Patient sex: M
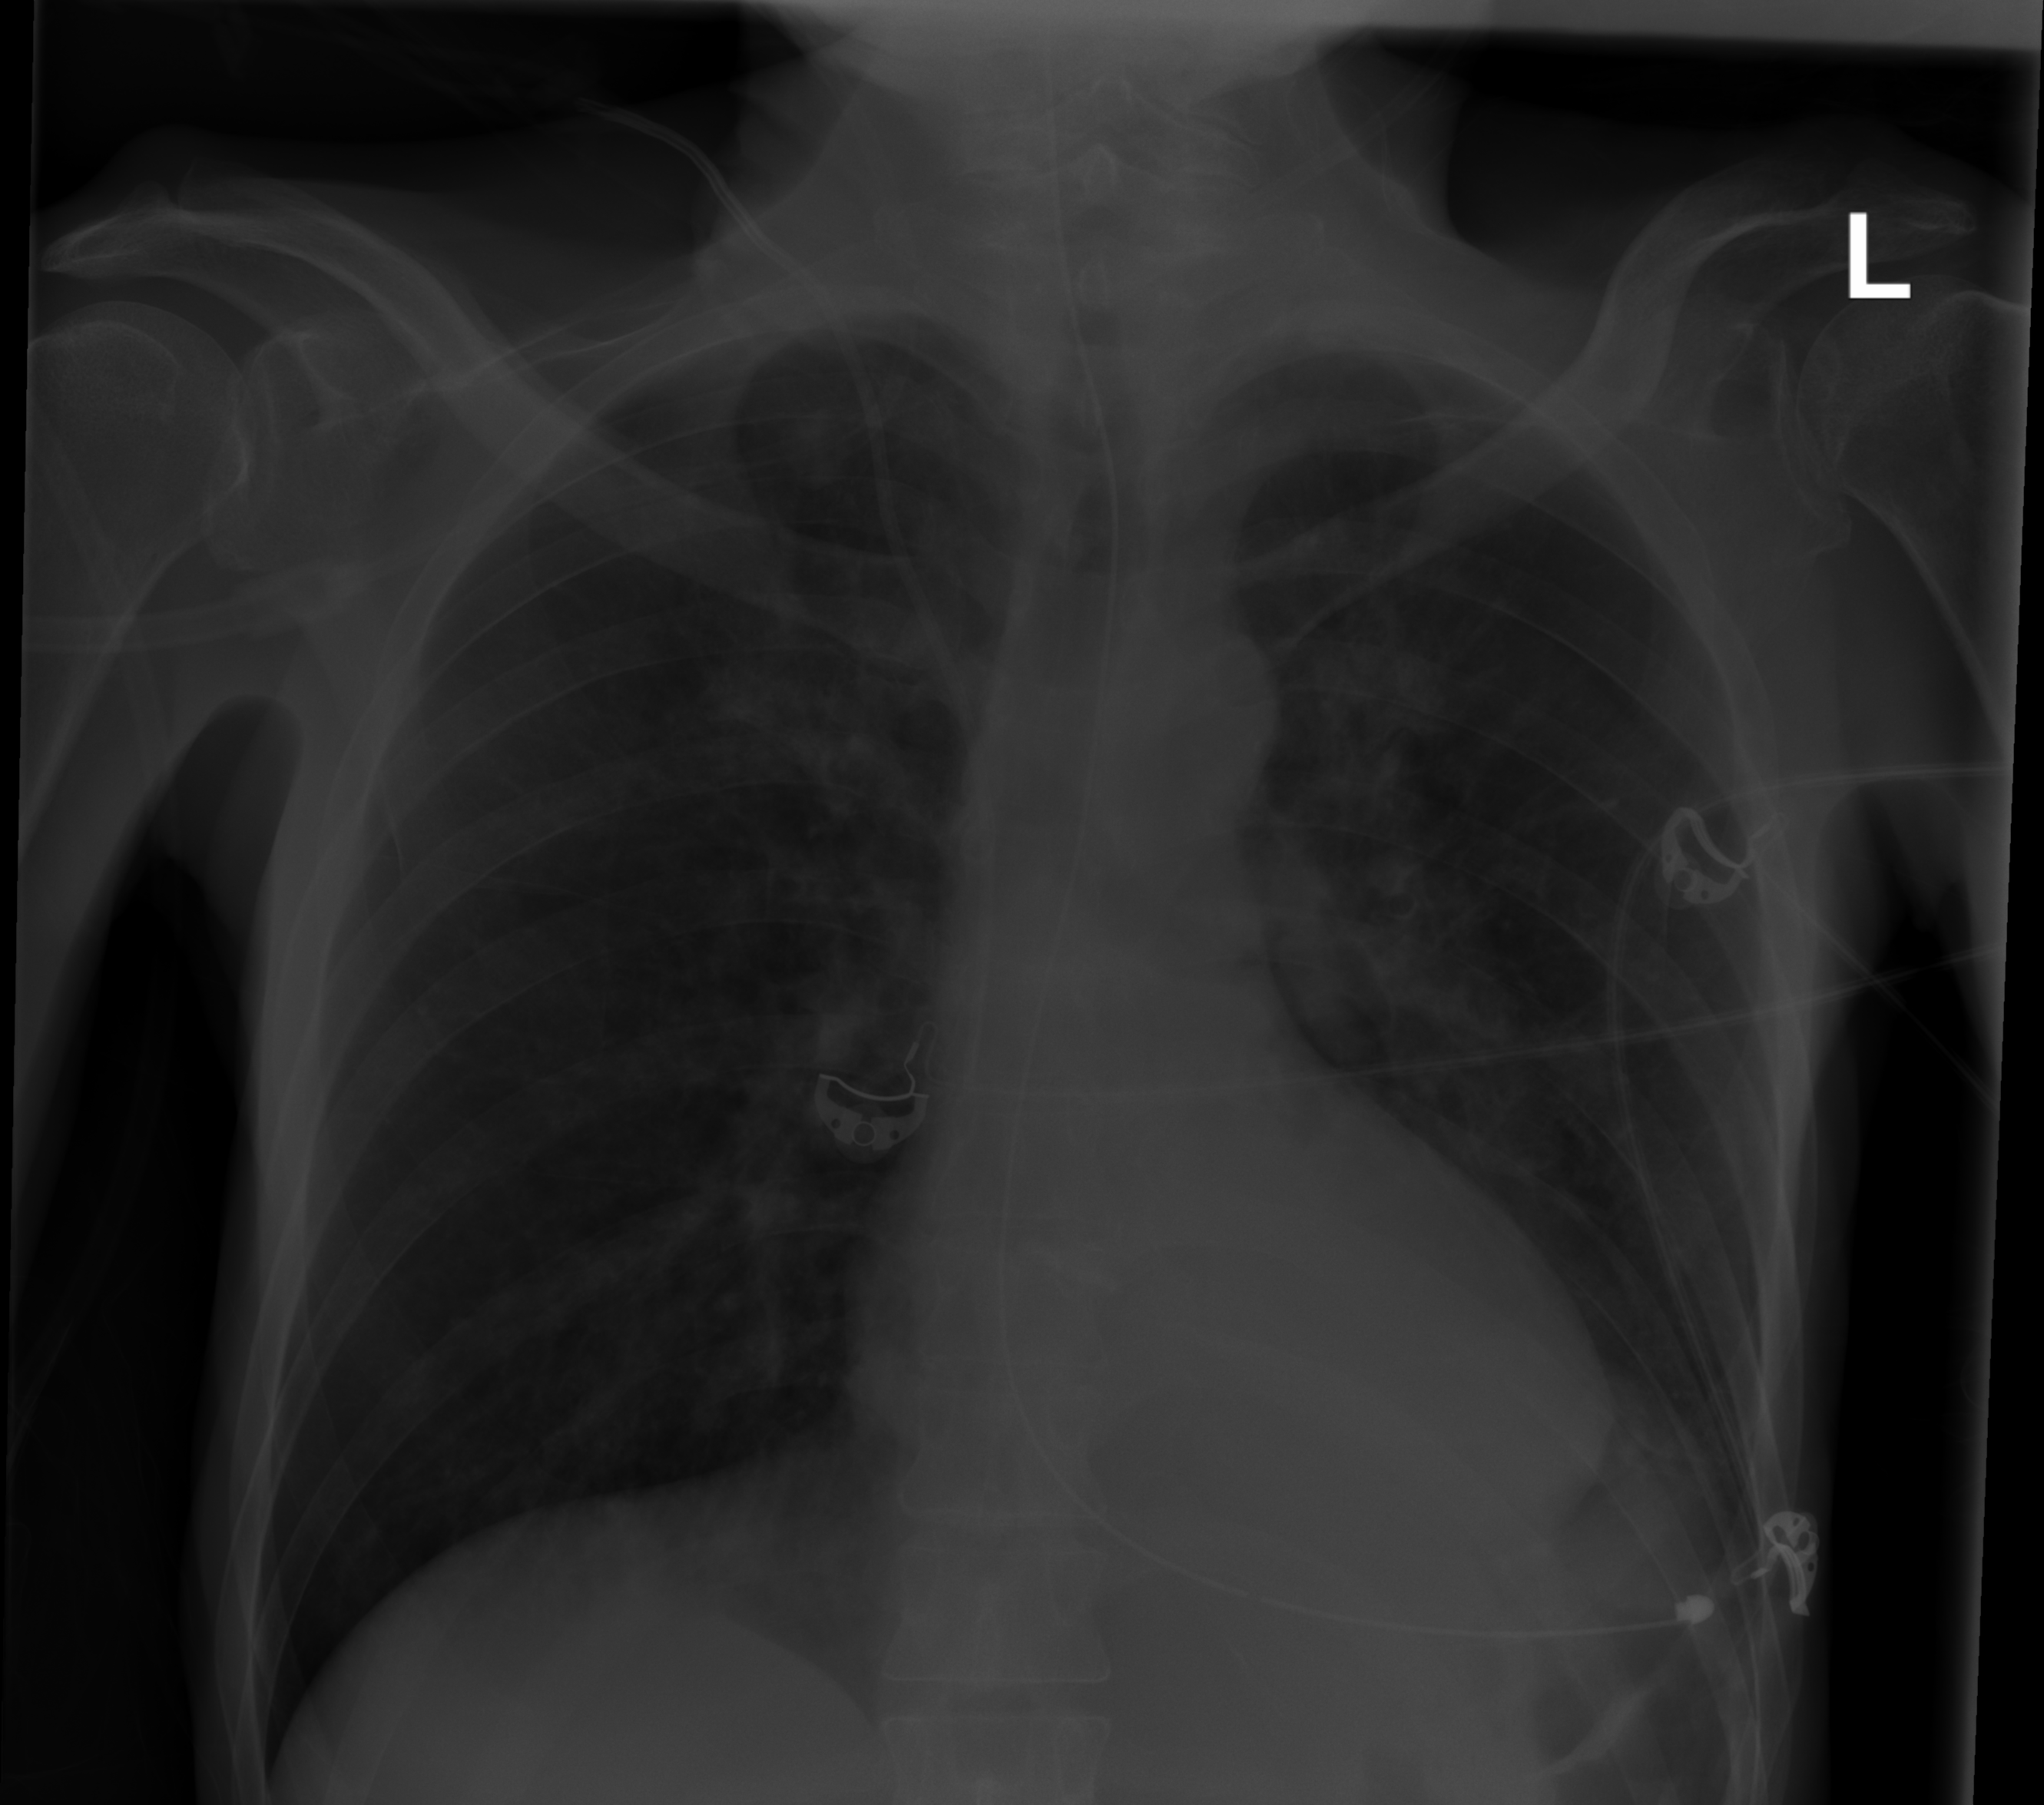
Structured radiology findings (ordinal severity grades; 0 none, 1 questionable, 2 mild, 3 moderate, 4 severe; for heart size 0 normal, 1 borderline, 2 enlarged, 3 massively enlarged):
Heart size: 0
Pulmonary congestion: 0
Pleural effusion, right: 0
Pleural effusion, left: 0
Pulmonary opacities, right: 2
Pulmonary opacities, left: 2
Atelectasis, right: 0
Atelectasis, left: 1